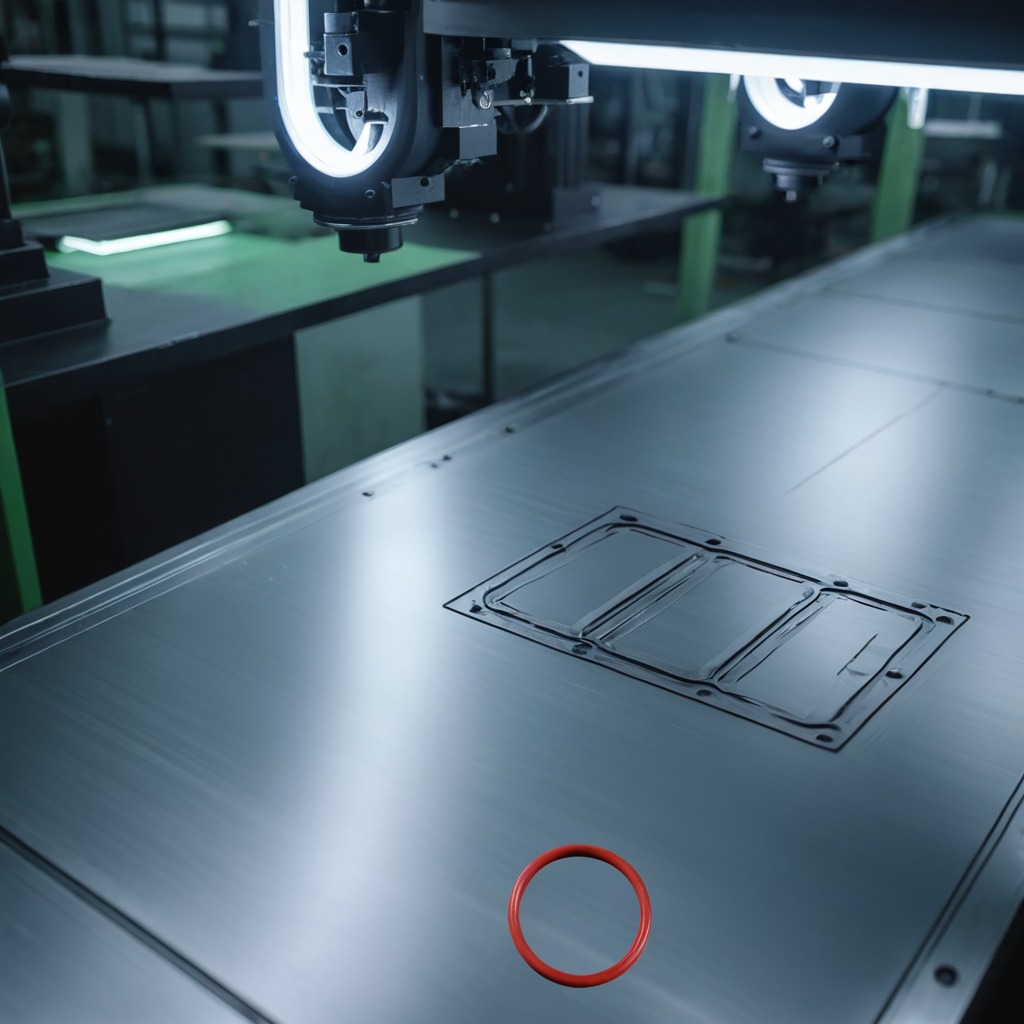
A rubber O-ring lies on a metal table in a machine shop under fluorescent lights.